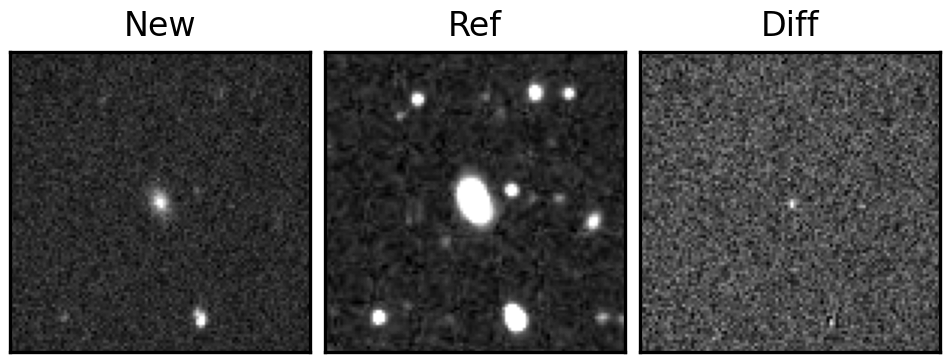
Label: real